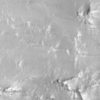
Label: not_dusty